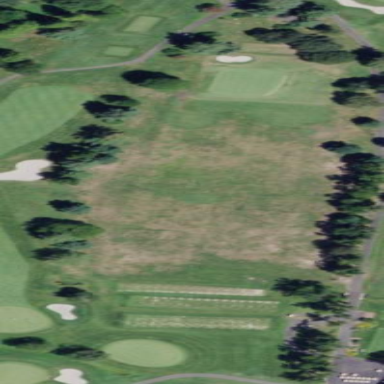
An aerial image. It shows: Grassy area used as driving range for golf.